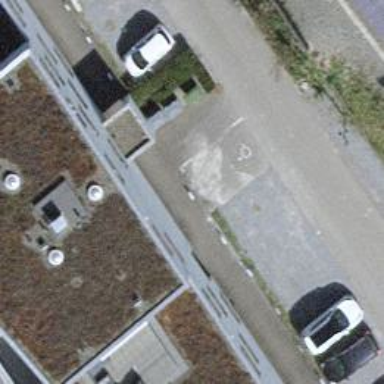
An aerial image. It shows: Footway tunnel passing through building.